高三 · 计数
已知呈线性相关的变量 $\mathrm{x}$ 与 $\mathrm{y}$ 的部分数据如表所示:

| $\mathrm{x}$ | 2 | 4 | 5 | 6 | 8 |
| :---: | :---: | :---: | :---: | :---: | :---: |
| $\mathrm{y}$ | 3 | 4.5 | $\mathrm{~m}$ | 7.5 | 9 |

若其回归直线方程是 $y=1.05 x+0.85$, 则 $\mathrm{m}=(\quad)$
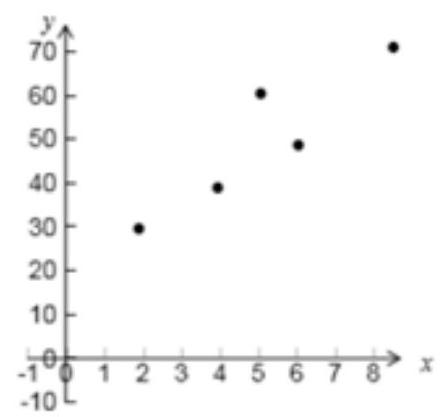
A.
答案: C
解析: $$

所以 $\hat{a}=\bar{y}-\hat{b} \bar{x}=5-4 \times(-1.4)=10.6$,

所以线性回归方程为: $y=-1.4 x+10.6$;

（3）解：当 $x=3.5$ 时, $y=-1.4 \times 3.5+10.6=5.7$,

故农产品的价格为 5.7 千元 / 吨.

22.答案: (1) 【解析】 根据表格中的数据, 得到点 $(2,30),(4,40),(5,60),(6,50),(8,70)$,画在坐标系中, 得到散点图:

（2）【解析】 由表格中的数据, 可得 $\bar{x}=\frac{2+4+5+6+8}{5}=5, \bar{y}=\frac{30+40+60+50+70}{5}=50$, $\sum_{i=1}^{5} x_{i}^{2}=2^{2}+4^{2}+5^{2}+6^{2}+8^{2}=145, \sum_{i=1}^{5} x_{i} y_{i}=2 \times 30+4 \times 40+5 \times 60+6 \times 50+8 \times 70=1380$,则 $\hat{b}=\frac{\sum_{i=1}^{5} x_{i} y_{i}-5 x \cdot y}{\sum_{i=1}^{5} x_{i}-5(\bar{x})^{2}}=\frac{1380-5 \times 5 \times 50}{145-5 \times 5^{2}}=6.5$

$\hat{a}=\bar{y}-\hat{b} \bar{x}=50-6.5 \times 5=17.5$,

于是所求的线性回归方程是 $\hat{y}=6.5 x+17.5$;

（3）【解析】 当 $x=10$ 时, $\hat{y}=6.5 \times 10+17.5=82.5$ (百万元),

即广告费支出为一千万元，预测销售额大约为 82.5 百万元.

23. 答案: (1) 【解析】 设污损的数字为 $x$, 由北方观众平均人数超过南方观众平均人数得 $\frac{78+79+82+81+80}{5}>\frac{73+77+78+86+80+x}{5}$,

$\Rightarrow x<6$, 即 $x=0,1,2,3,4,5$,

$\therefore P=\frac{6}{10}=\frac{3}{5}$;

(2) 【解析】 $\bar{x}=\frac{1}{4}(20+30+40+50)=35$,

$\bar{y}=\frac{1}{4}(3+